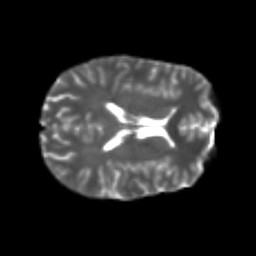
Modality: T2w
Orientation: axial
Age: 20
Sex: male
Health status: healthy
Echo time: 0.074 s